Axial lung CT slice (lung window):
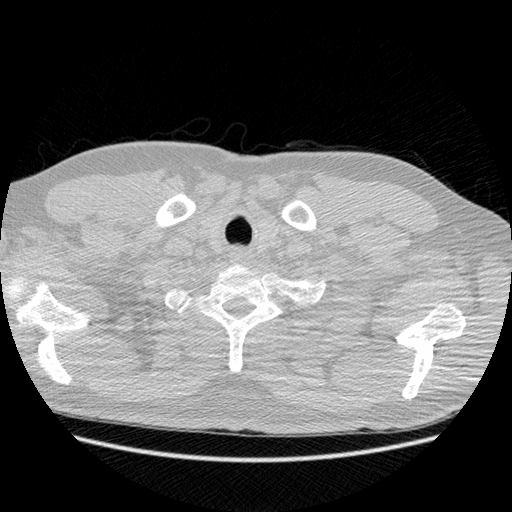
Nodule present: no